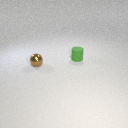
small green rubber cylinder to the right of small brown metal sphere